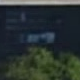
Vehicle type: Car